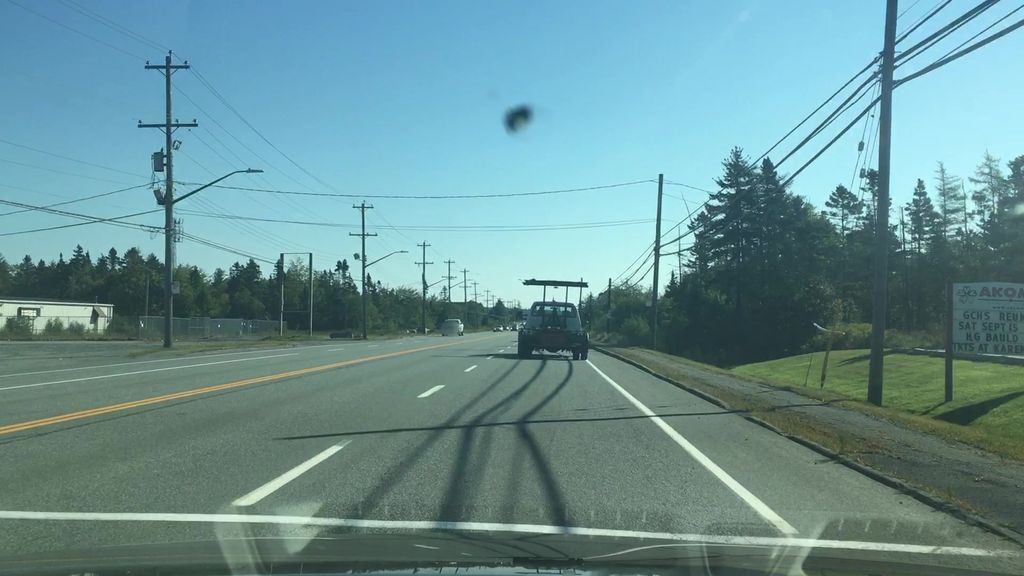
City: halifax